Question: I want to use chrome to display a full-screen html page for a presentation. You can set chrome to fullscreen mode, but it seems the only way to exit is moving the mouse to the top of the screen and clicking:

I don't want to disable the ability to exit full-screen, I just want to make it so the only way to exit is via pressing the ESC key, not the mouse position. That way basically browser "admin" are the only ones who can get out of the presentation. Is that possible in Firefox or Chrome? Could I write an extension for this if it's not possible?
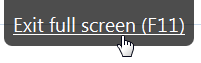
Answer: Chrome implemented 'Kiosk Mode' in version 4.0.245.0. This is, essentially, a way to launch the browser in fullscreen mode with the Address Bar and Status Bar disabled. Some keyboard shortcuts (Fullscreen, for example) are also disabled.
On Windows: 'chrome.exe -kiosk http://yoursite.com/file.html'
On everything else: 'chromium-browser --kiosk http://yoursite.com/file.html'
Use your 'exit program' keyboard combo to kill it.